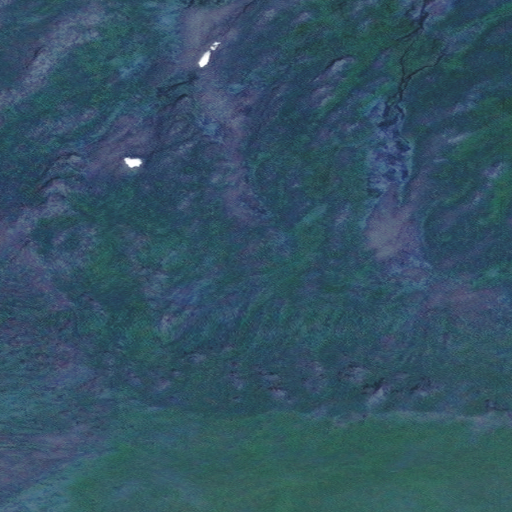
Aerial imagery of mountain in Alaska named Kashevaroff Mountain containing only unknown